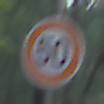
Verkehrszeichen: Geschwindigkeit50
Umgebung: Outdoor, Nature
Tageszeit: SunriseSunset
Wetter: NotSpecified
Licht: Natural
Jahreszeit: Autumn
Kontrast: MediumContrast